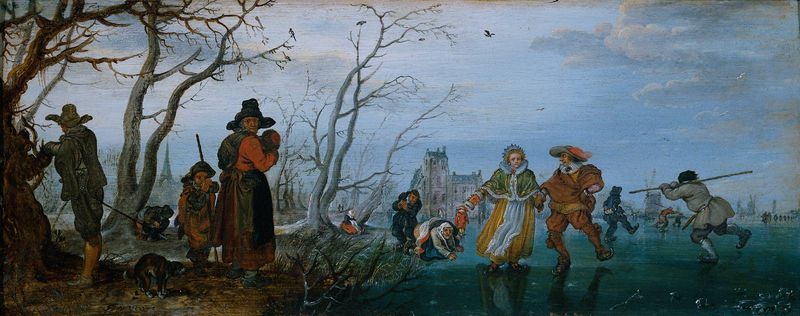
Titel: Die vier Jahreszeiten
Künstler: Adriaen Pietersz. van de Venne
Standort: Amsterdam
Institution: Rijksmuseum
Schlagwörter: baum, blau, dunkel, feder, gemälde, himmel, mann, schatten, vogel, wasser, weiß, wolken, bäume, fluss, frauen, gelb, grün, kirchturm, landschaft, menschen, see, sitzen, stadt, teich, ufer, äste, bewegung, braun, frankreich, frau, hell, hut, hüte, kleid, kleider, licht, männer, paris, schwarz, eis, gebäude, haus, hund, rot, schloss, tier, tiere, leute, rock, tanz, kappe, mütze, blicke, stein, steine, holland, niederlande, öl, ast, häuser, kalt, mühle, natur, spiegelung, vögel, wind, windmühle, zweige, gewässer, kirche, gewand, kostüm, kind, paar, bauern, fliegen, genre, kinder, stock, turm, windmühlen, schürze, düster, stab, laufen, russland, kahl, winter, baby, realistisch, vergnügen, junge, fallen, panorama, katze, burg, kälte, bürger, villa, stäbe, lad, karg, sturz, zeichnerisch, spiegelungen, breugel, schlittschuhlaufen, stange, spaß, ros, bruegel, fraune, hexe, winterbild, bäuem, gefroren, zugefroren, gleiten, aua, eisfläche, schlittschuh, eislauf, eislaufen, eisläufer, kahle bäume, rutsch, eifelturm, eisstockschiessen, avercamp, eilsäufer, eisvergnügen, kleine eiszeit, iederlande, hjut, knnien, rutschig, kard, genree, uahs, vogtel